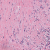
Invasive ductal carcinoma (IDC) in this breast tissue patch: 1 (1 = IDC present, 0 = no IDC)